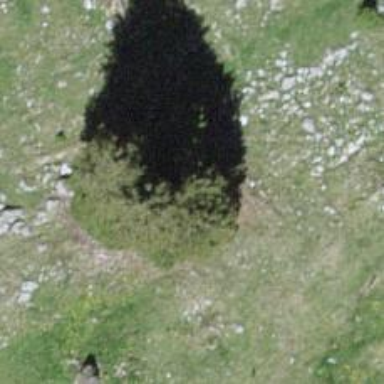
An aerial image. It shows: Needle-leaved tree in natural setting.